Field crop: maize
Growth stage: 2
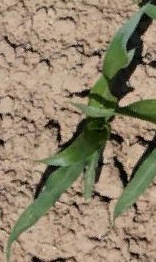
Species: maize